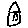
Label: house